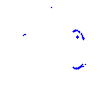
Particle: kaon